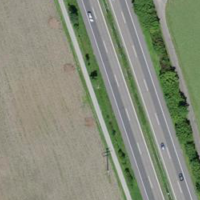
EUNIS habitat code: 57
Species observed at this site:
Pseudochorthippus parallelus
Chorthippus biguttulus